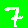
Digit: 7